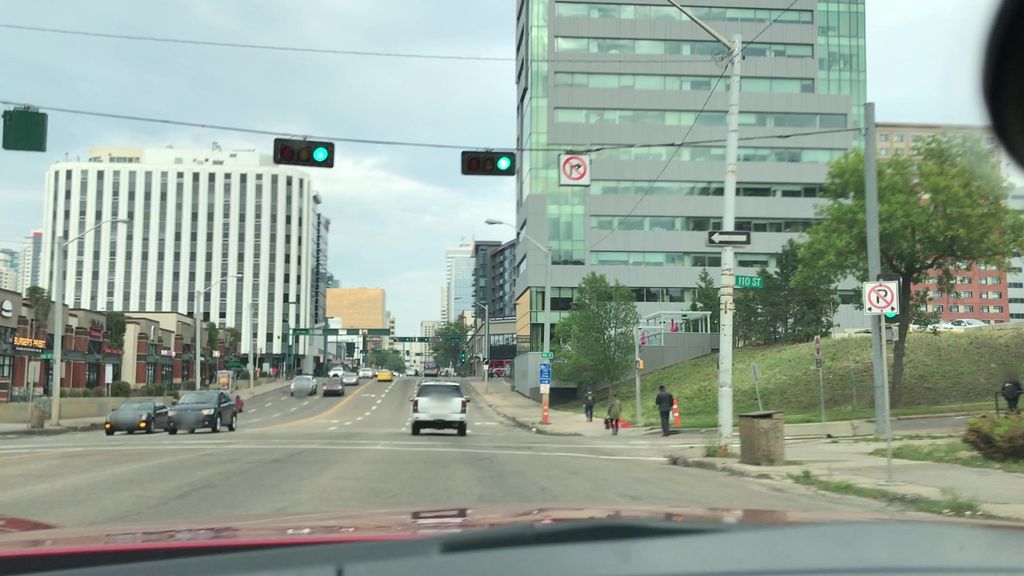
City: edmonton